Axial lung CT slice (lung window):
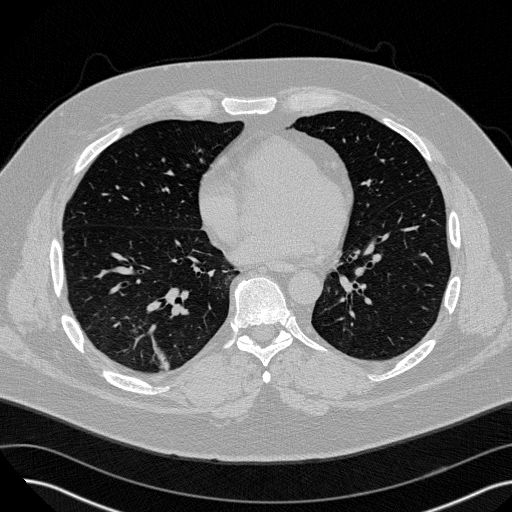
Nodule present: no